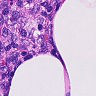
Metastatic tissue present: no